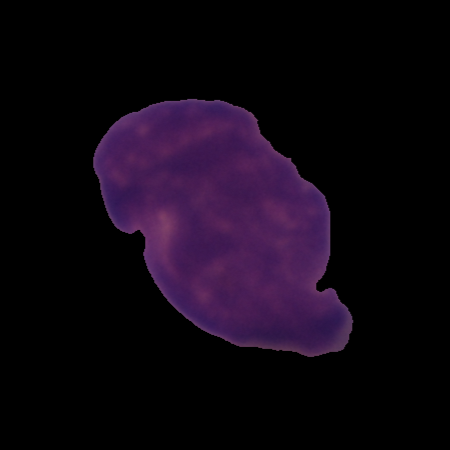
Label: cancer